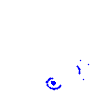
Particle: pion